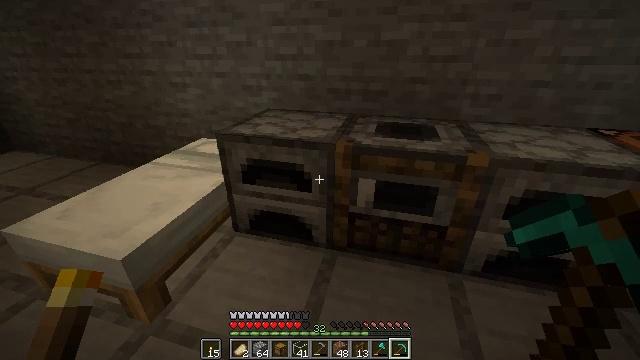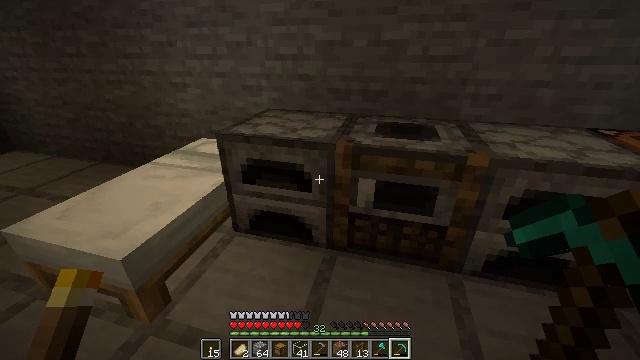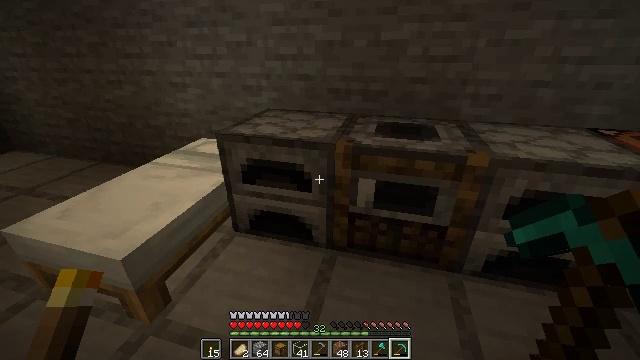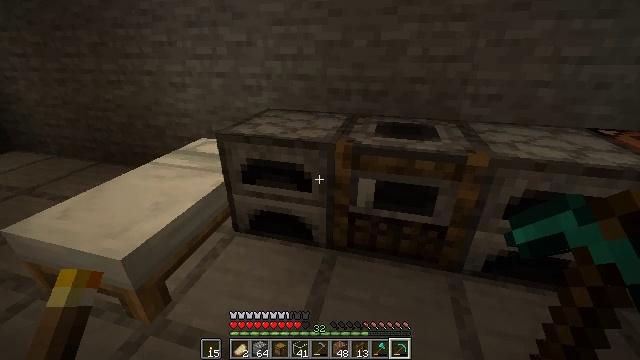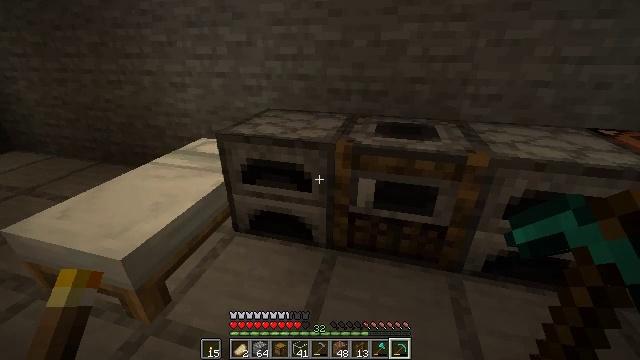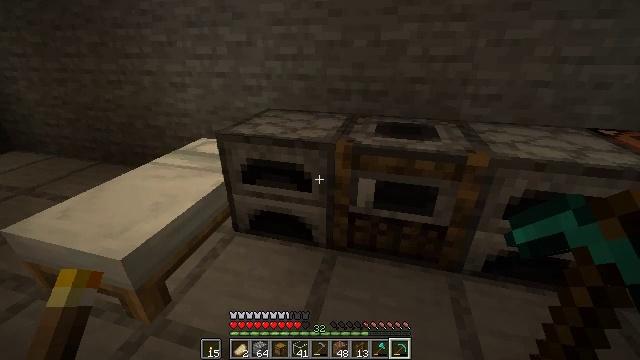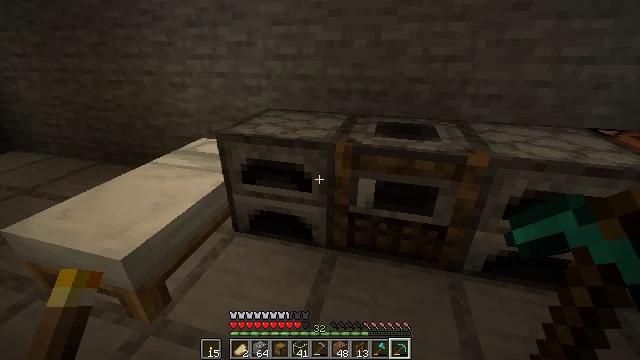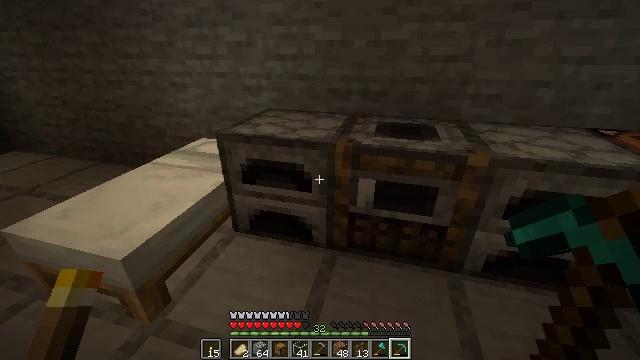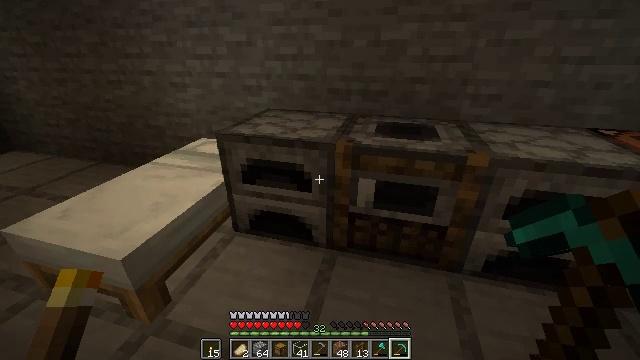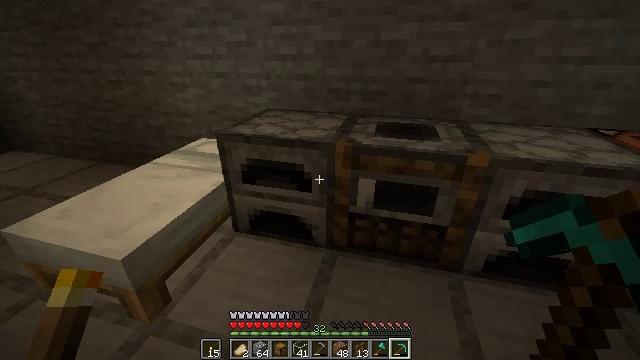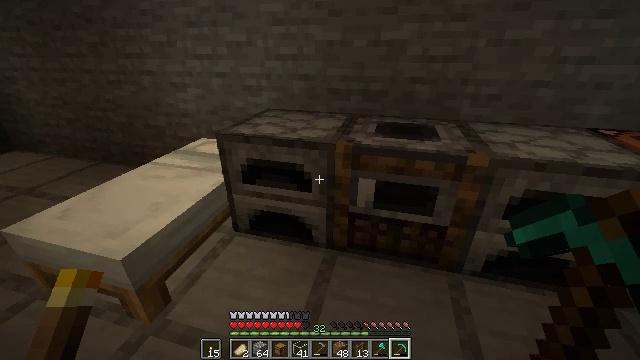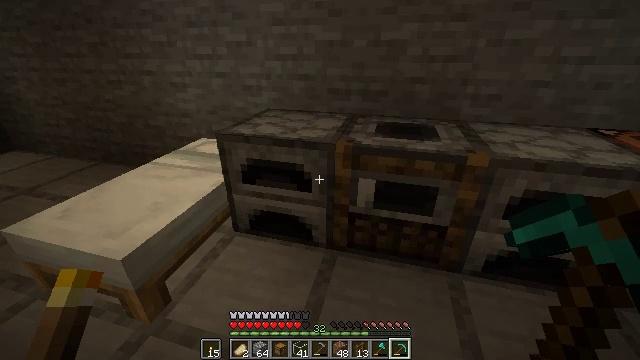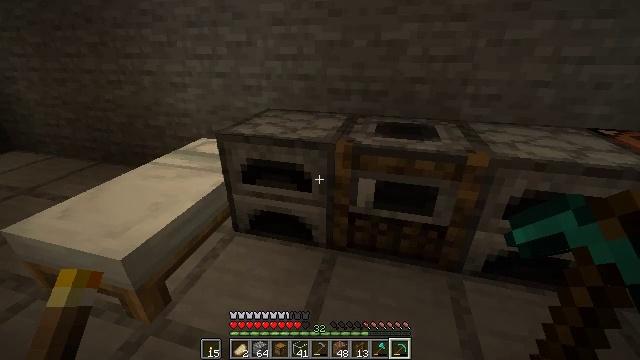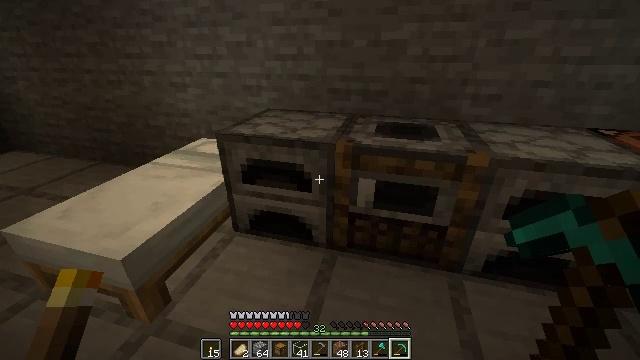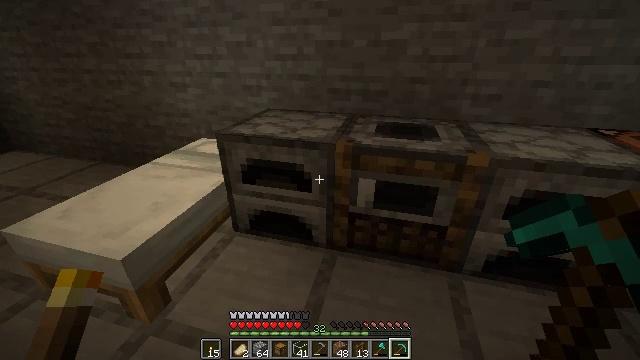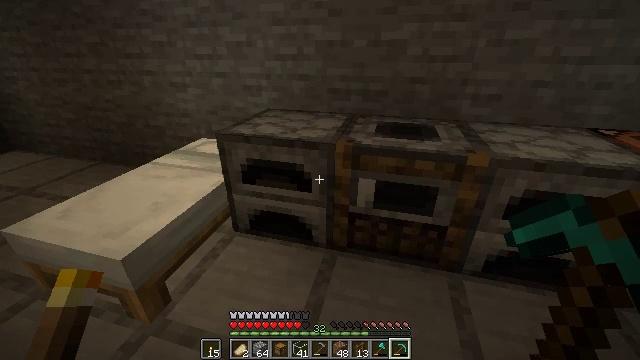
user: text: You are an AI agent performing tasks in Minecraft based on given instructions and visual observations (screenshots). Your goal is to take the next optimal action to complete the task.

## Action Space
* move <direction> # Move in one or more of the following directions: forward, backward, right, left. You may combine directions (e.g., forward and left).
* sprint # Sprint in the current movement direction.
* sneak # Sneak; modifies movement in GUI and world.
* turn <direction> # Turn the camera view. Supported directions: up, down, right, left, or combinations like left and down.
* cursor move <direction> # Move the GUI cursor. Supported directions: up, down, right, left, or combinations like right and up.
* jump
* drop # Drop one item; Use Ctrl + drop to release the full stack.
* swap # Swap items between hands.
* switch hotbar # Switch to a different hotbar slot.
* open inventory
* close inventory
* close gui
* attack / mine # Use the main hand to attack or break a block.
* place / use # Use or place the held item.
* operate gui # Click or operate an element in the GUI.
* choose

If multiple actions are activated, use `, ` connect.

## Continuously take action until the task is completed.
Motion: motion action
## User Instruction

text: craft item air
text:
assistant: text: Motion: no_op
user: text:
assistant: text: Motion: no_op
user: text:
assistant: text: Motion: no_op
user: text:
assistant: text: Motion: no_op
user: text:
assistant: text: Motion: no_op
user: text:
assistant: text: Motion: no_op
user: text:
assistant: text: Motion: no_op
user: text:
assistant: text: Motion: no_op
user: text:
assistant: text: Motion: no_op
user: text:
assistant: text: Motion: no_op
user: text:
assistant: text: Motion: no_op
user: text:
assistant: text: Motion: no_op
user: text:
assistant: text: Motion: no_op
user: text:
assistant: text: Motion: no_op
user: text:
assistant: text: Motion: no_op
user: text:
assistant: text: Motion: no_op
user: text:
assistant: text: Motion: no_op
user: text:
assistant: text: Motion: no_op
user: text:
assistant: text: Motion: no_op
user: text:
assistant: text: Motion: no_op
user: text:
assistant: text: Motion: no_op
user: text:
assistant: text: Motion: no_op
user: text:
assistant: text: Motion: no_op
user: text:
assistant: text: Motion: no_op
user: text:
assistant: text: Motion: no_op
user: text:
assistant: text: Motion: no_op
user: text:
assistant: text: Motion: no_op
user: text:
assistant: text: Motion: no_op
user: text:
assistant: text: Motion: no_op
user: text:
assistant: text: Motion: no_op